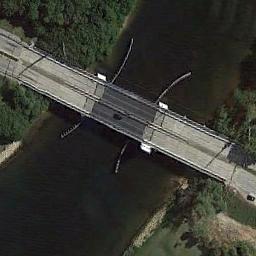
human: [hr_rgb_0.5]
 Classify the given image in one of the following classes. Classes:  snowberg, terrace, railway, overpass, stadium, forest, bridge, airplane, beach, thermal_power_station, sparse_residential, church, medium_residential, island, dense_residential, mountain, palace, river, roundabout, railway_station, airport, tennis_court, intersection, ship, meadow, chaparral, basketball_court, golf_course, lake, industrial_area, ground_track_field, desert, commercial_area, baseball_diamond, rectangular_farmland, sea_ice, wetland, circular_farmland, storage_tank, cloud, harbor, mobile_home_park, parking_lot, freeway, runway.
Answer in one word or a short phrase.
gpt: bridge